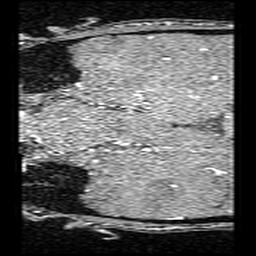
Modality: angio
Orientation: coronal
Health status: ill
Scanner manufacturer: siemens
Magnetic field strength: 3 T
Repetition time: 0.021 s
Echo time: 0.0036 s